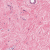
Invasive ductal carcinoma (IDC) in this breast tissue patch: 0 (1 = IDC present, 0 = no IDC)